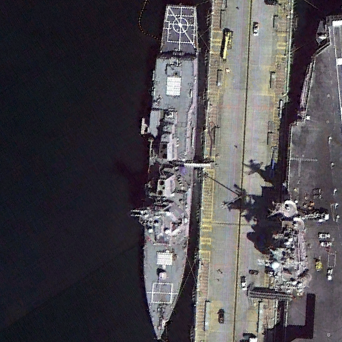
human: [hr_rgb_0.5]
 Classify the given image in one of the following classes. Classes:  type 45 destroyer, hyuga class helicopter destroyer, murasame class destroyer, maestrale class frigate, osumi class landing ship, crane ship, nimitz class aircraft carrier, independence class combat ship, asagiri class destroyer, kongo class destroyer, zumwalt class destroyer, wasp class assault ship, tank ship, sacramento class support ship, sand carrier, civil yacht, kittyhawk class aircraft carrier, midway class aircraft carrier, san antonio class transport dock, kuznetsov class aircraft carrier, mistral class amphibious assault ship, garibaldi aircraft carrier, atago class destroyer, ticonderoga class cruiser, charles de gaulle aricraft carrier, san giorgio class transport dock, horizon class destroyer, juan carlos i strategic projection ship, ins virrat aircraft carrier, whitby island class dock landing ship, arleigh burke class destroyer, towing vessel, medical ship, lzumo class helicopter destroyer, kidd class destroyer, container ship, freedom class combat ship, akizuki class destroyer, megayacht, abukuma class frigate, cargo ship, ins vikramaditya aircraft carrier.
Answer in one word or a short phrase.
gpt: Arleigh Burke class destroyer